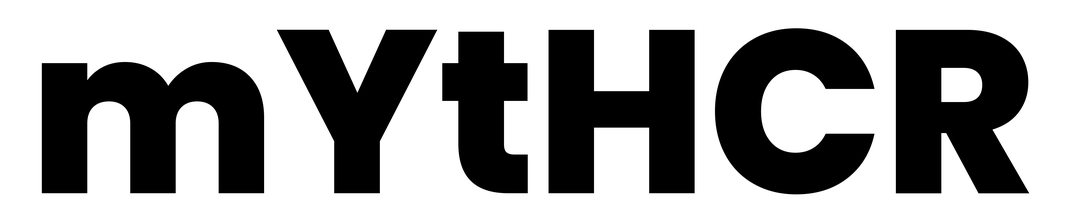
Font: Poppins-ExtraBold